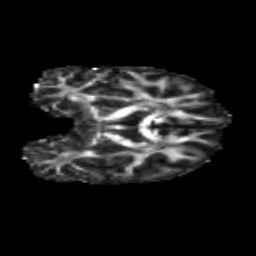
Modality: FA
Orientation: coronal
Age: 26
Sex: female
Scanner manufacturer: siemens
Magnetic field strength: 3 T
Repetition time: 1.8 s
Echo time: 0.07 s